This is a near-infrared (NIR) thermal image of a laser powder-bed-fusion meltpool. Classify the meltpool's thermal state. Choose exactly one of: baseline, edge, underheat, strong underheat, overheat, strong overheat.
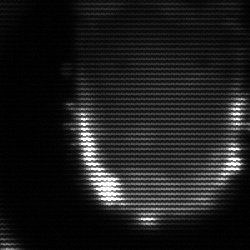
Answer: baseline